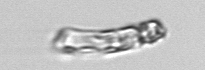
Label: Guinardia_striata